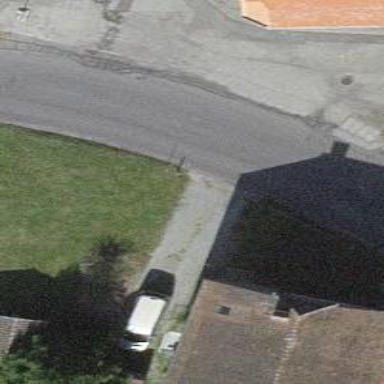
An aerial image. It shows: Post box is visible.